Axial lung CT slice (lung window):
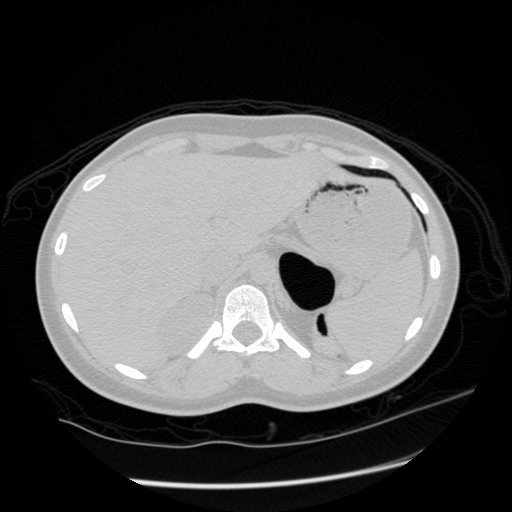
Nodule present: no